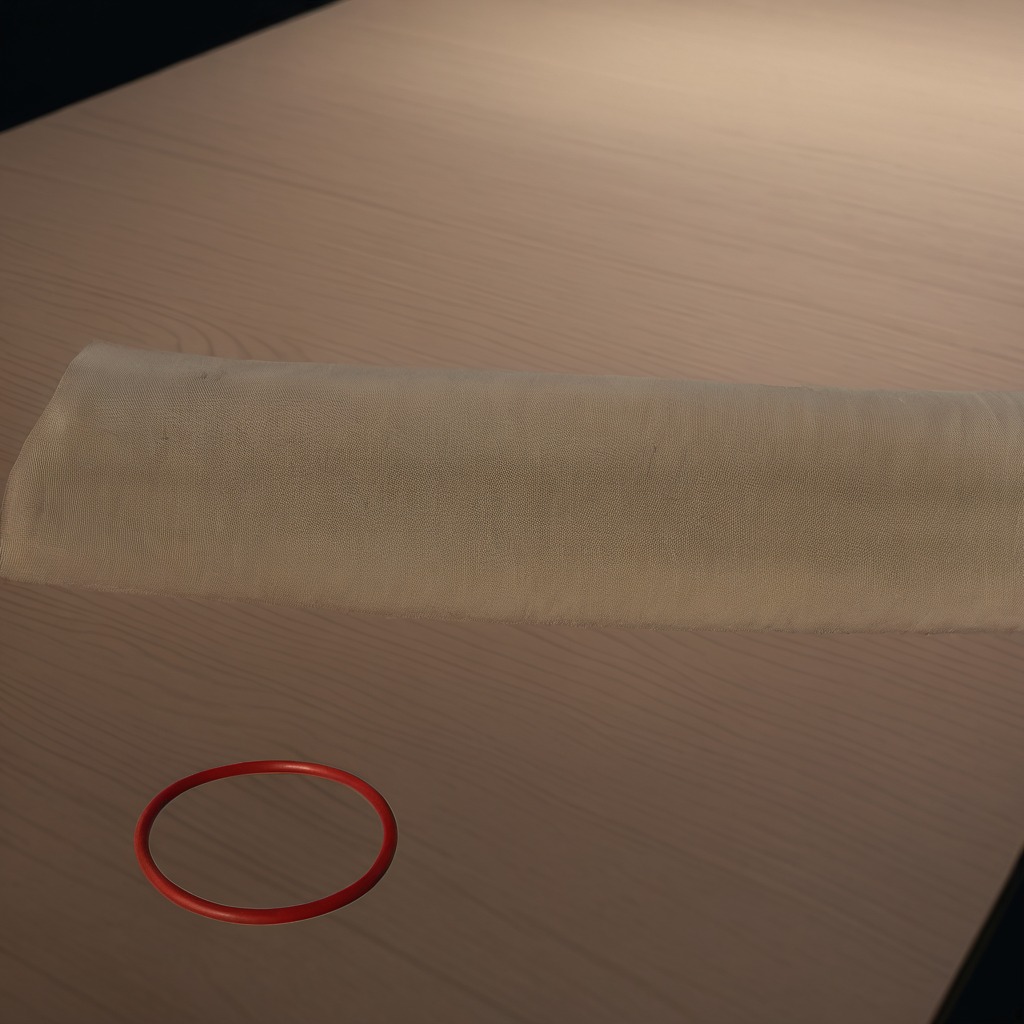
A rubber O-ring is lying on the wooden table.